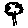
Label: tree